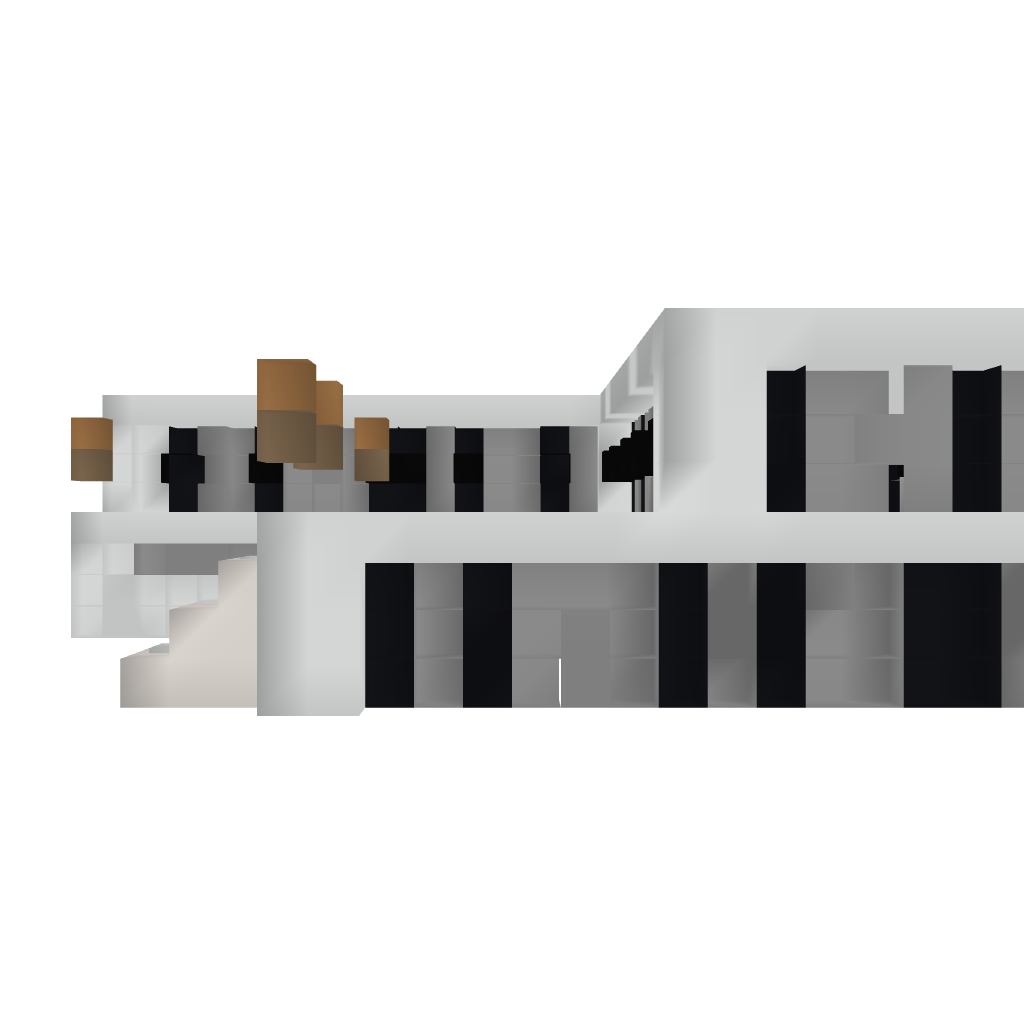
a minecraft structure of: Modern Villa